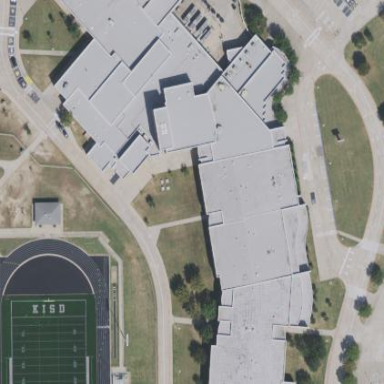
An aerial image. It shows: School building.